【题型】解答题　【知识点】平面几何　【难度】easy
学校数学兴趣小组为了测量操场旗杆$AB$的高度，做了如下的探索：

\noindent 他们根据物理中“光的反射定理”，利用一面镜子和一把皮尺，设计了如图所示的测量方案：把一面很小的镜子放在距离旗杆底部（$B$）8.4米的点$E$处，然后沿着直线$BE$后退到点$D$处，此时恰好在镜子里看到旗杆顶部$A$，即$\angle CED = \angle AEB$。再用皮尺测得$DE$为2.4米，观察者目高$CD$为1.6米。

\noindent 根据上述测量方案及数据，求旗杆$AB$的高度。

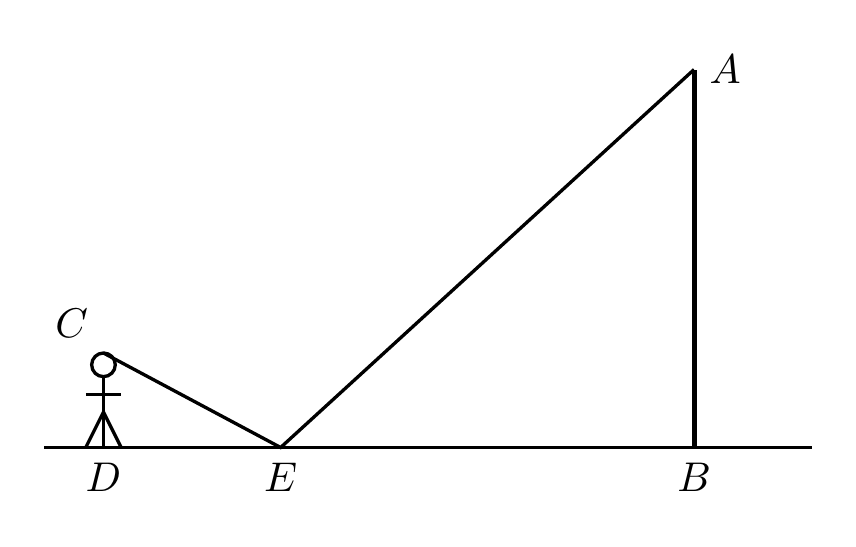
【解答】
\noindent【答案】$5.6$米

\vspace{1em}
\noindent【分析】根据题意可得$\angle ABE = \angle CDE = 90^\circ$，可证得$\triangle ABE \backsim \triangle CDE$，即可求解。

\vspace{1em}
\noindent【详解】解：根据题意得：$\angle ABE = \angle CDE = 90^\circ$， \\
$\because \angle CED = \angle AEB$，\\
$\therefore \triangle ABE \backsim \triangle CDE$，\\
$\therefore \dfrac{BE}{DE} = \dfrac{AB}{CD}$，即$\dfrac{8.4}{2.4} = \dfrac{AB}{1.6}$，\\
解得：$AB = 5.6$米，\\
答：旗杆$AB$的高度为$5.6$米。

\vspace{1em}
\noindent【点睛】本题主要考查了相似三角形的应用举例，熟练掌握相似三角形的判定和性质是解题的关键。